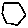
Label: hexagon